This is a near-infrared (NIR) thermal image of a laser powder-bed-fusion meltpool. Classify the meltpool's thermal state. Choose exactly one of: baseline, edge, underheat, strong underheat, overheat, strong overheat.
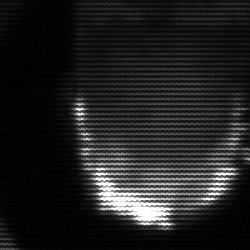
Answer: baseline